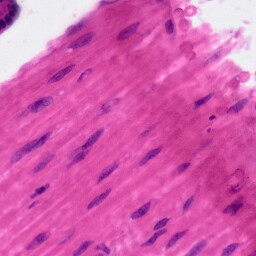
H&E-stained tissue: Pancreatic